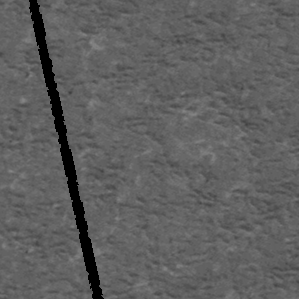
Label: frost